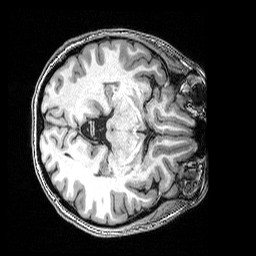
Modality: T1w
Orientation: axial
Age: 37
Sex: female
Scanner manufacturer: siemens
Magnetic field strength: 3 T
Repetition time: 2.53 s
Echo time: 0.0035 s